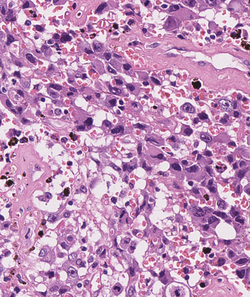
Tumor epithelial tissue: yes
Tumor-associated stroma tissue: no
Normal tissue: no